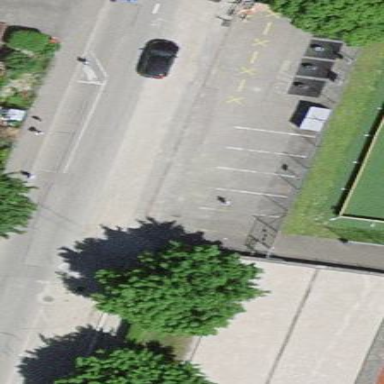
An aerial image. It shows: Parking available on the street side.